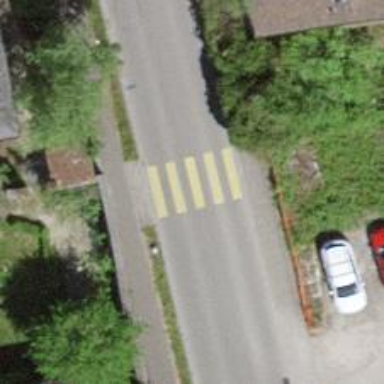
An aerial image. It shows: Marked crossing with visible markings.